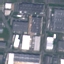
Land use / land cover: Industrial